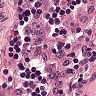
Metastatic tissue present: no